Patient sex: M
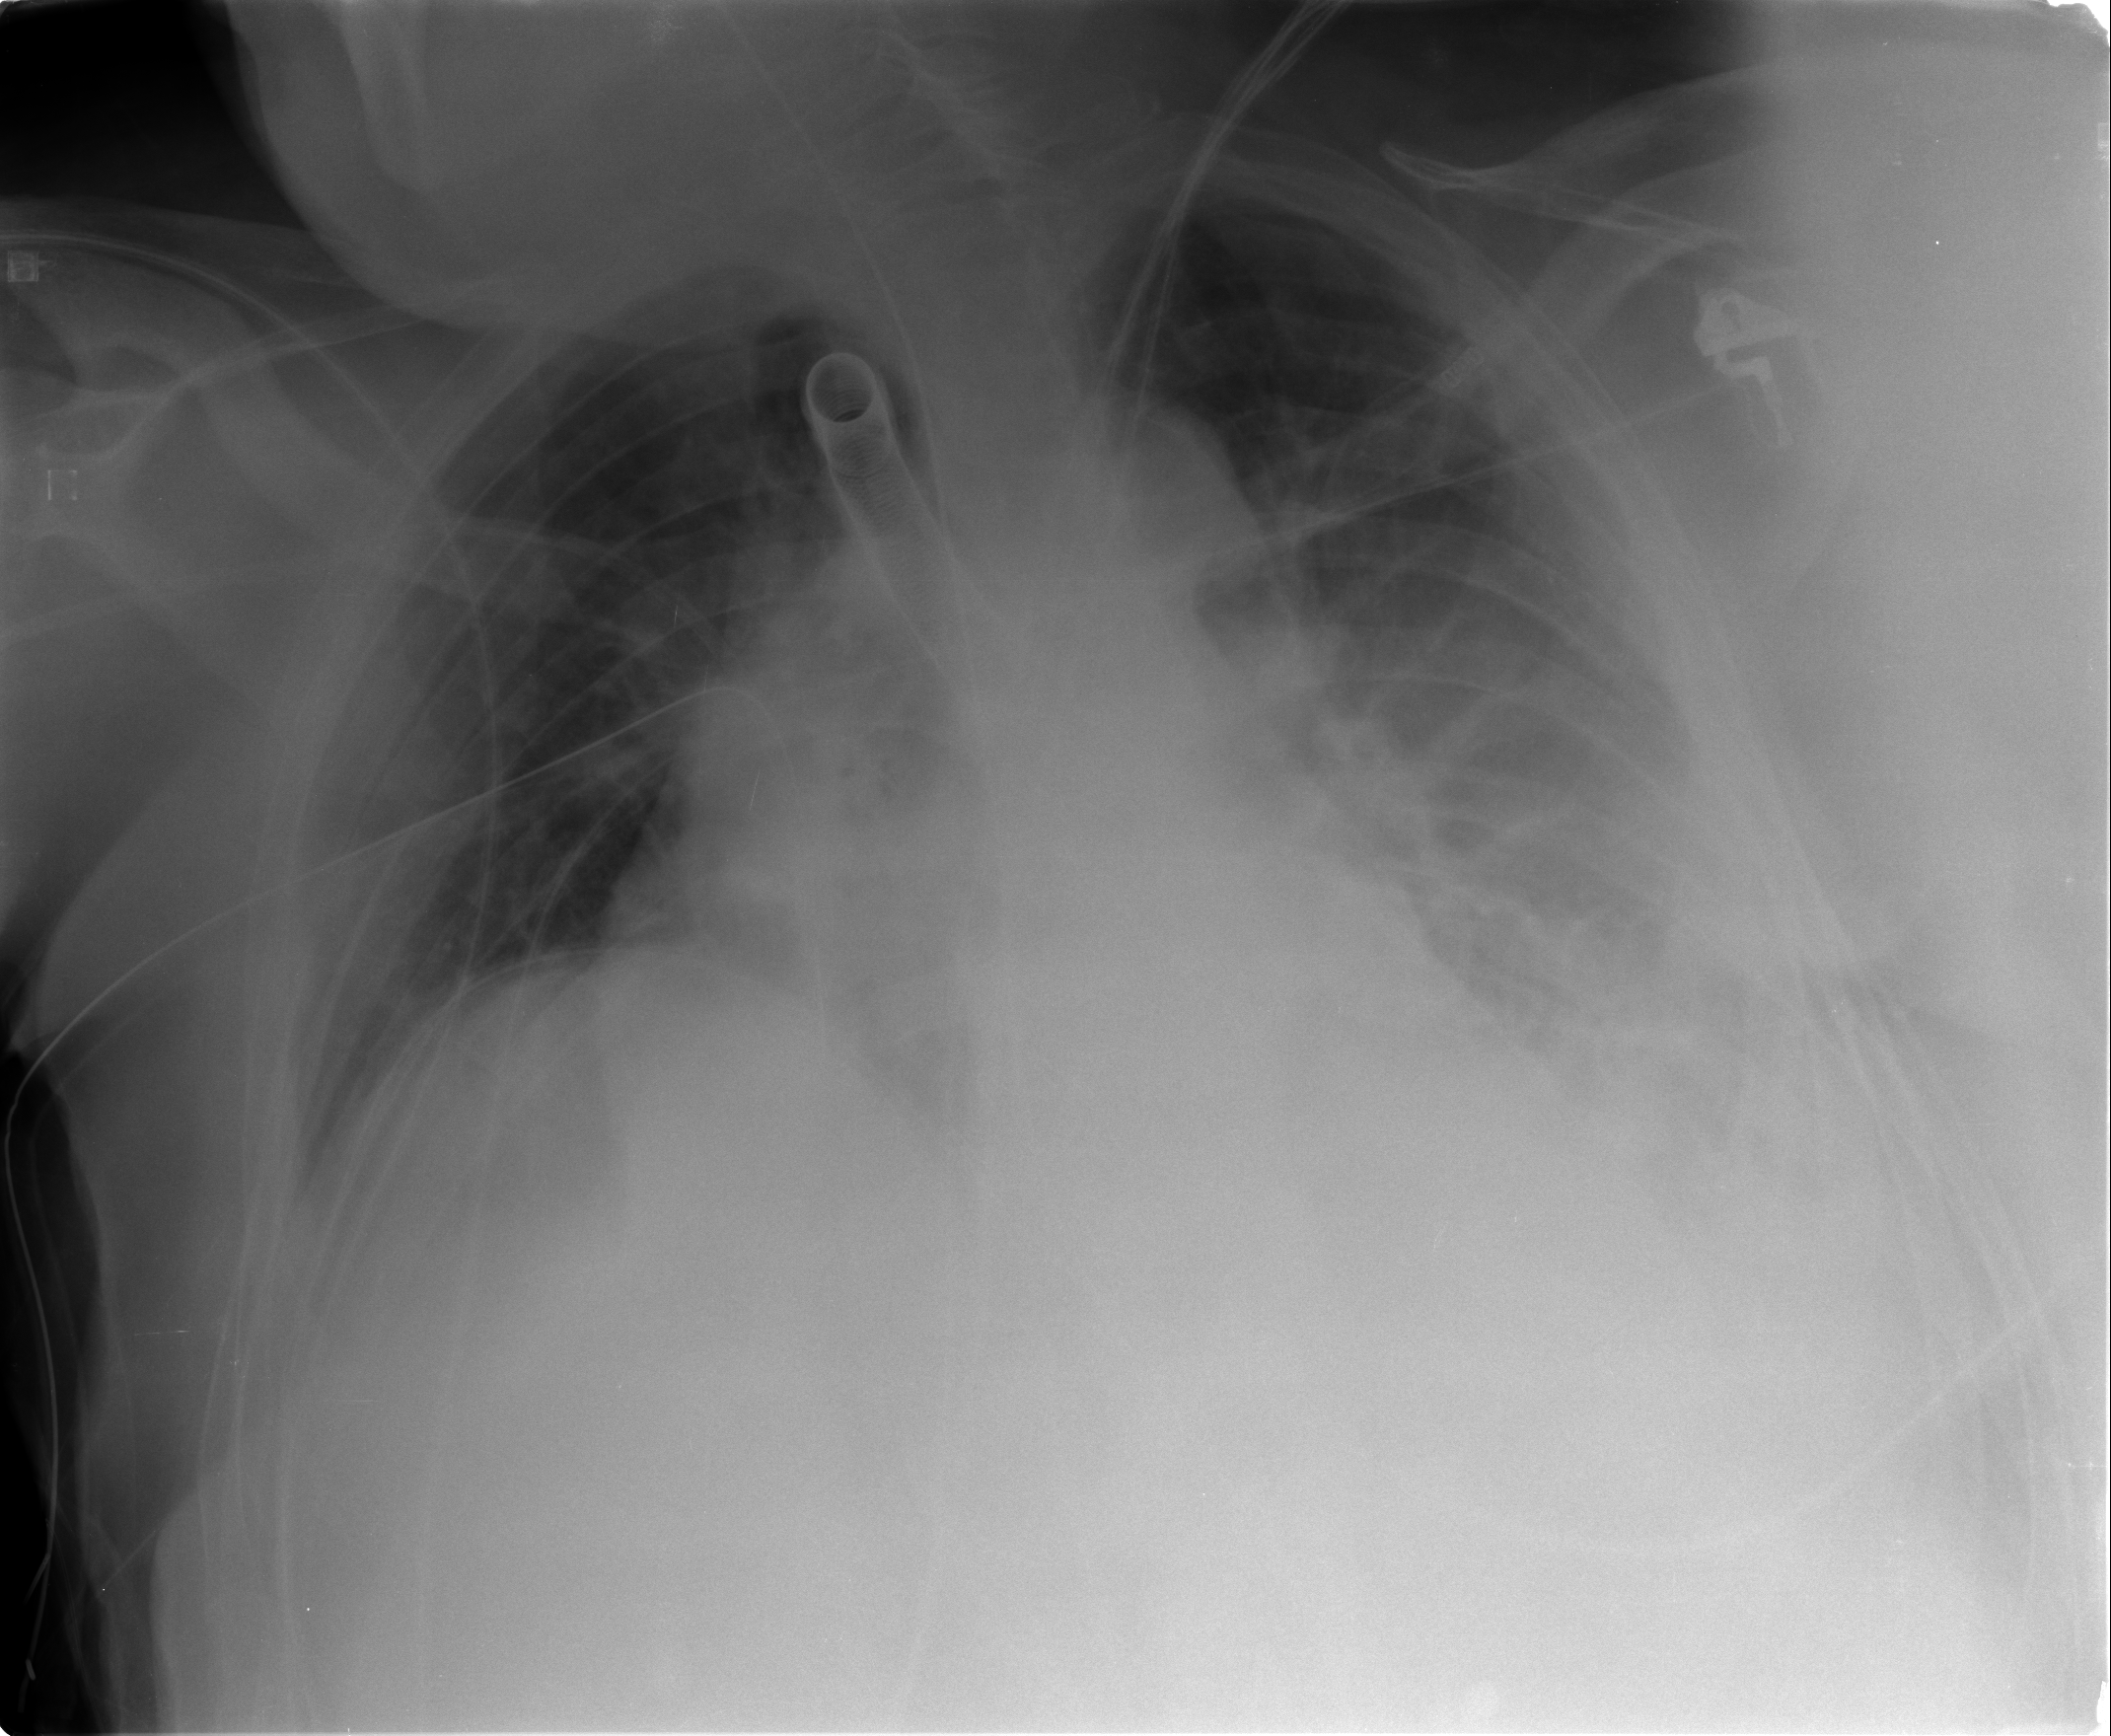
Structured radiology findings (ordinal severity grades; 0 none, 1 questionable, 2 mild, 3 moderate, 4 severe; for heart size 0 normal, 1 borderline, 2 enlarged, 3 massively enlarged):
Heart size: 2
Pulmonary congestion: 2
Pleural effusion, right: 2
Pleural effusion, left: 3
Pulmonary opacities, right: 1
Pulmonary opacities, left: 1
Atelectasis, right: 2
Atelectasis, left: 3